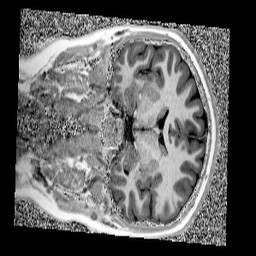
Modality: UNIT1
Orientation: coronal
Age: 13
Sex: male
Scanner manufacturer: siemens
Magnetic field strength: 3 T
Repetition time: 4 s
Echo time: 0.00299 s